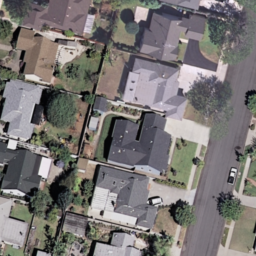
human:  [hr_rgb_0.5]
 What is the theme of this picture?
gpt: medium residential

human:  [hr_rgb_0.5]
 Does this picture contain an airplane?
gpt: no

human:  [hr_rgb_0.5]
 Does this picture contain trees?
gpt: yes

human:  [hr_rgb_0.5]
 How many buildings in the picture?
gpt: eight